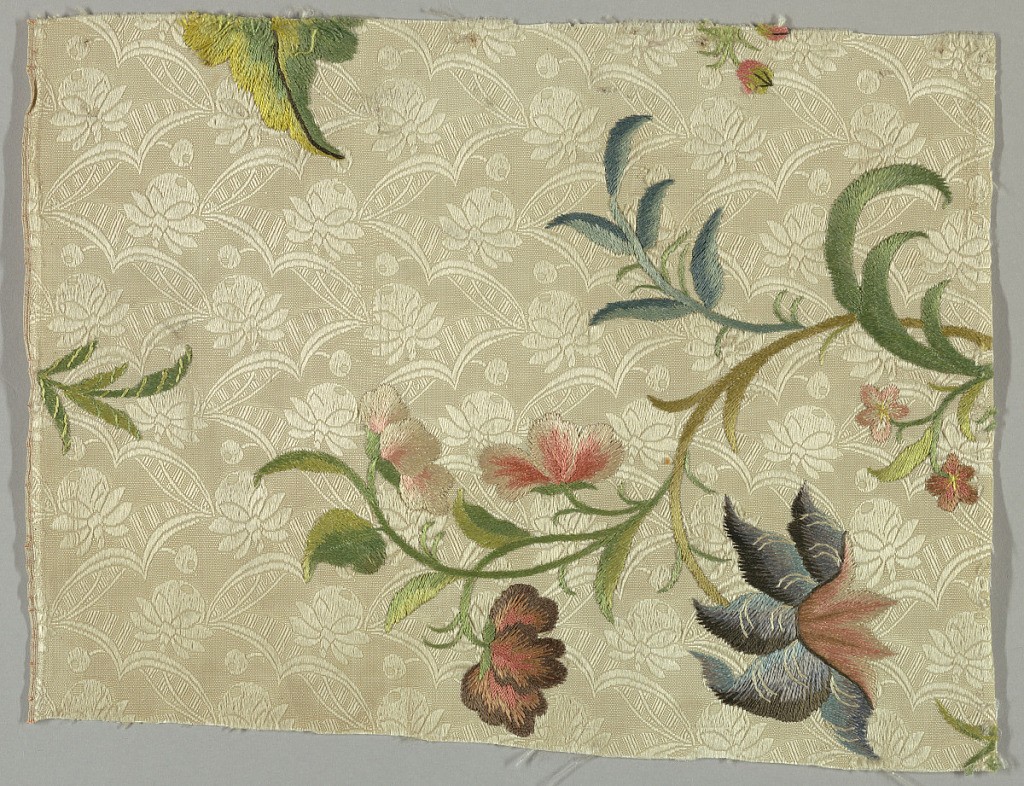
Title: Textile
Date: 1750–1800
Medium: silk Technique: stem and long-short satin stitch embroidery on brocade-patterened plain weave
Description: Length of white silk, brocade-patterned, embroidered in colored silks in a large scale serpentine floral design.